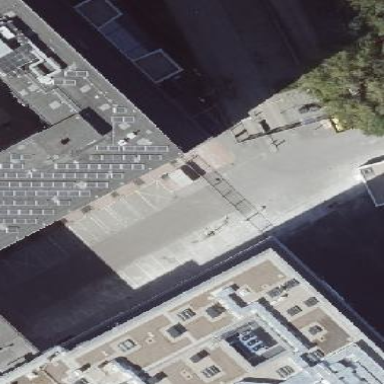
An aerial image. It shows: Close-up view of roof of building.